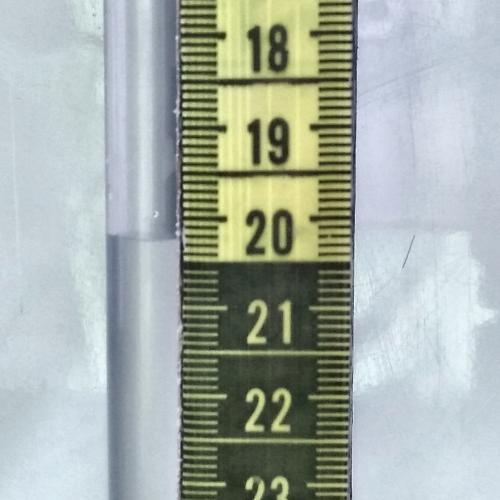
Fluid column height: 20.2 cm